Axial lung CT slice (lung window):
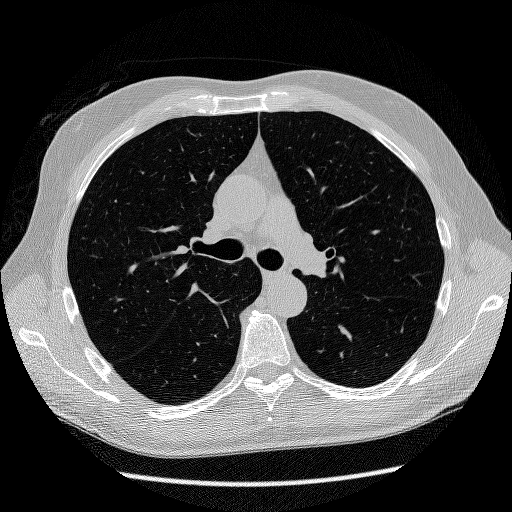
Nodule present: no